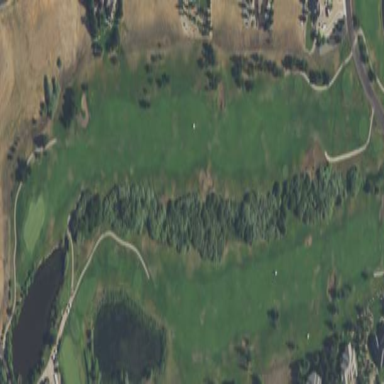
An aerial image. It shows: Area of rough grass used for golf.